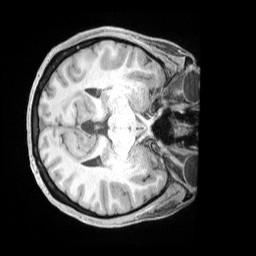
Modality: T1w
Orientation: axial
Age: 38
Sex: female
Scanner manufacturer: siemens
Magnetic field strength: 3 T
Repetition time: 2 s
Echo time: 0.00211 s